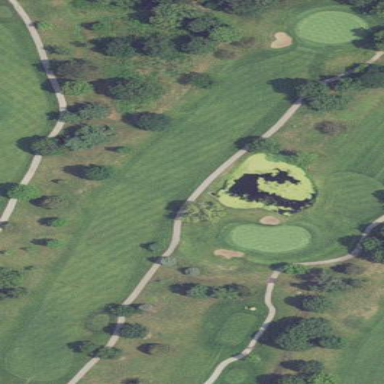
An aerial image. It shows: Grassy area designated as golf tee.